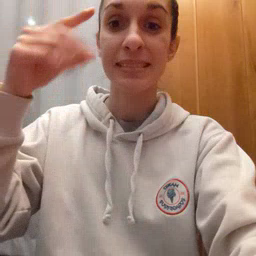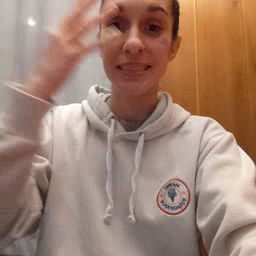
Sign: sun